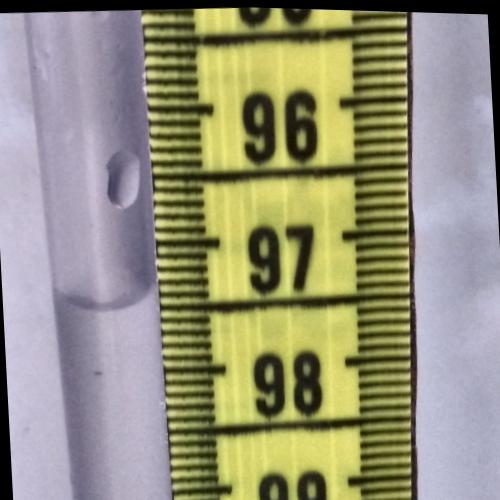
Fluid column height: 97.5 cm